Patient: sex M, age 54
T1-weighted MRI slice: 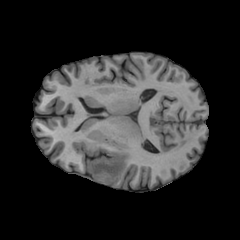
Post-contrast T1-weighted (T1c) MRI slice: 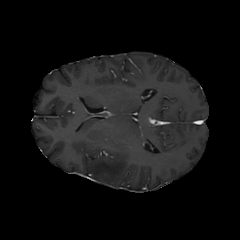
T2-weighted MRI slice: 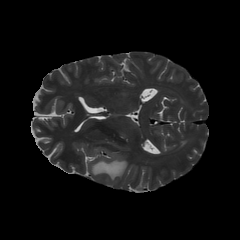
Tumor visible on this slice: yes
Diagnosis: Glioblastoma, IDH-wildtype
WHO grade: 4